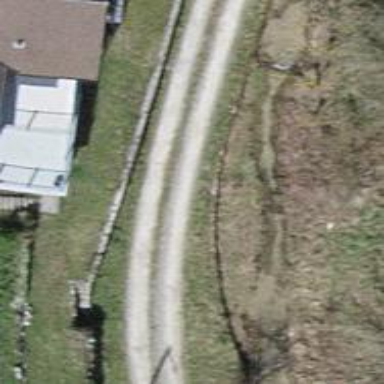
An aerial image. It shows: Compacted service road.